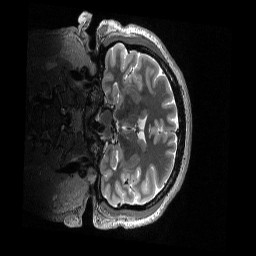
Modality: T2w
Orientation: coronal
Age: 31
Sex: male
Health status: ill
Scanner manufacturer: siemens
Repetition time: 3.2 s